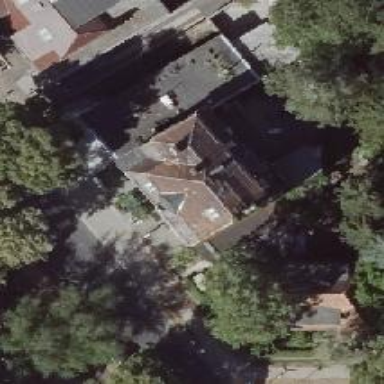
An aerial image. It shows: Preparatory school.